Question: I was wondering if its possible to get the 4 digit 7 segment display showing the numbers more smoothly, cause sometimes its really hard to read it (harder then the image shows). Can I do something in my code? its a cheap display from china, is that why? Im using a shift register (74hc595n) together with the display. thanks for any replies :)
Picture of my 4 digit 7-segment display

my arduino code for displaying the numbers:
'''
void loop() {
turnOnDigit(1);
displayNumber(firstDigitReceived);
delayMicroseconds(2000);
turnOnDigit(2);
displayNumber(secondDigitReceived);
delayMicroseconds(2000);
turnOnDigit(3);
displayNumber(thirdDigitReceived);
delayMicroseconds(2000);
turnOnDigit(4);
displayNumber(fourthDigitReceived);
delayMicroseconds(2000);
}
int displayNumber(int number) {
switch(number) {
case 0:
updateShiftRegister(126);
break;
case 1:
updateShiftRegister(48);
break;
case 2:
updateShiftRegister(109);
break;
case 3:
updateShiftRegister(121);
break;
case 4:
updateShiftRegister(51);
break;
case 5:
updateShiftRegister(91);
break;
case 6:
updateShiftRegister(95);
break;
case 7:
updateShiftRegister(112);
break;
case 8:
updateShiftRegister(127);
break;
case 9:
updateShiftRegister(123);
break;
}
}
void turnOnDigit(int digit) {
switch(digit){
case 1:
digitalWrite(digit1, LOW);
digitalWrite(digit2, HIGH);
digitalWrite(digit3, HIGH);
digitalWrite(digit4, HIGH);
digitalWrite(segP, LOW);
break;
case 2:
digitalWrite(digit1, HIGH);
digitalWrite(digit2, LOW);
digitalWrite(digit3, HIGH);
digitalWrite(digit4, HIGH);
digitalWrite(segP, HIGH);
break;
case 3:
digitalWrite(digit1, HIGH);
digitalWrite(digit2, HIGH);
digitalWrite(digit3, LOW);
digitalWrite(digit4, HIGH);
digitalWrite(segP, LOW);
break;
case 4:
digitalWrite(digit1, HIGH);
digitalWrite(digit2, HIGH);
digitalWrite(digit3, HIGH);
digitalWrite(digit4, LOW);
digitalWrite(segP, LOW);
break;
}
}
'''
NOTE: I've tried to change the delays, but it only gets worse with less microseconds
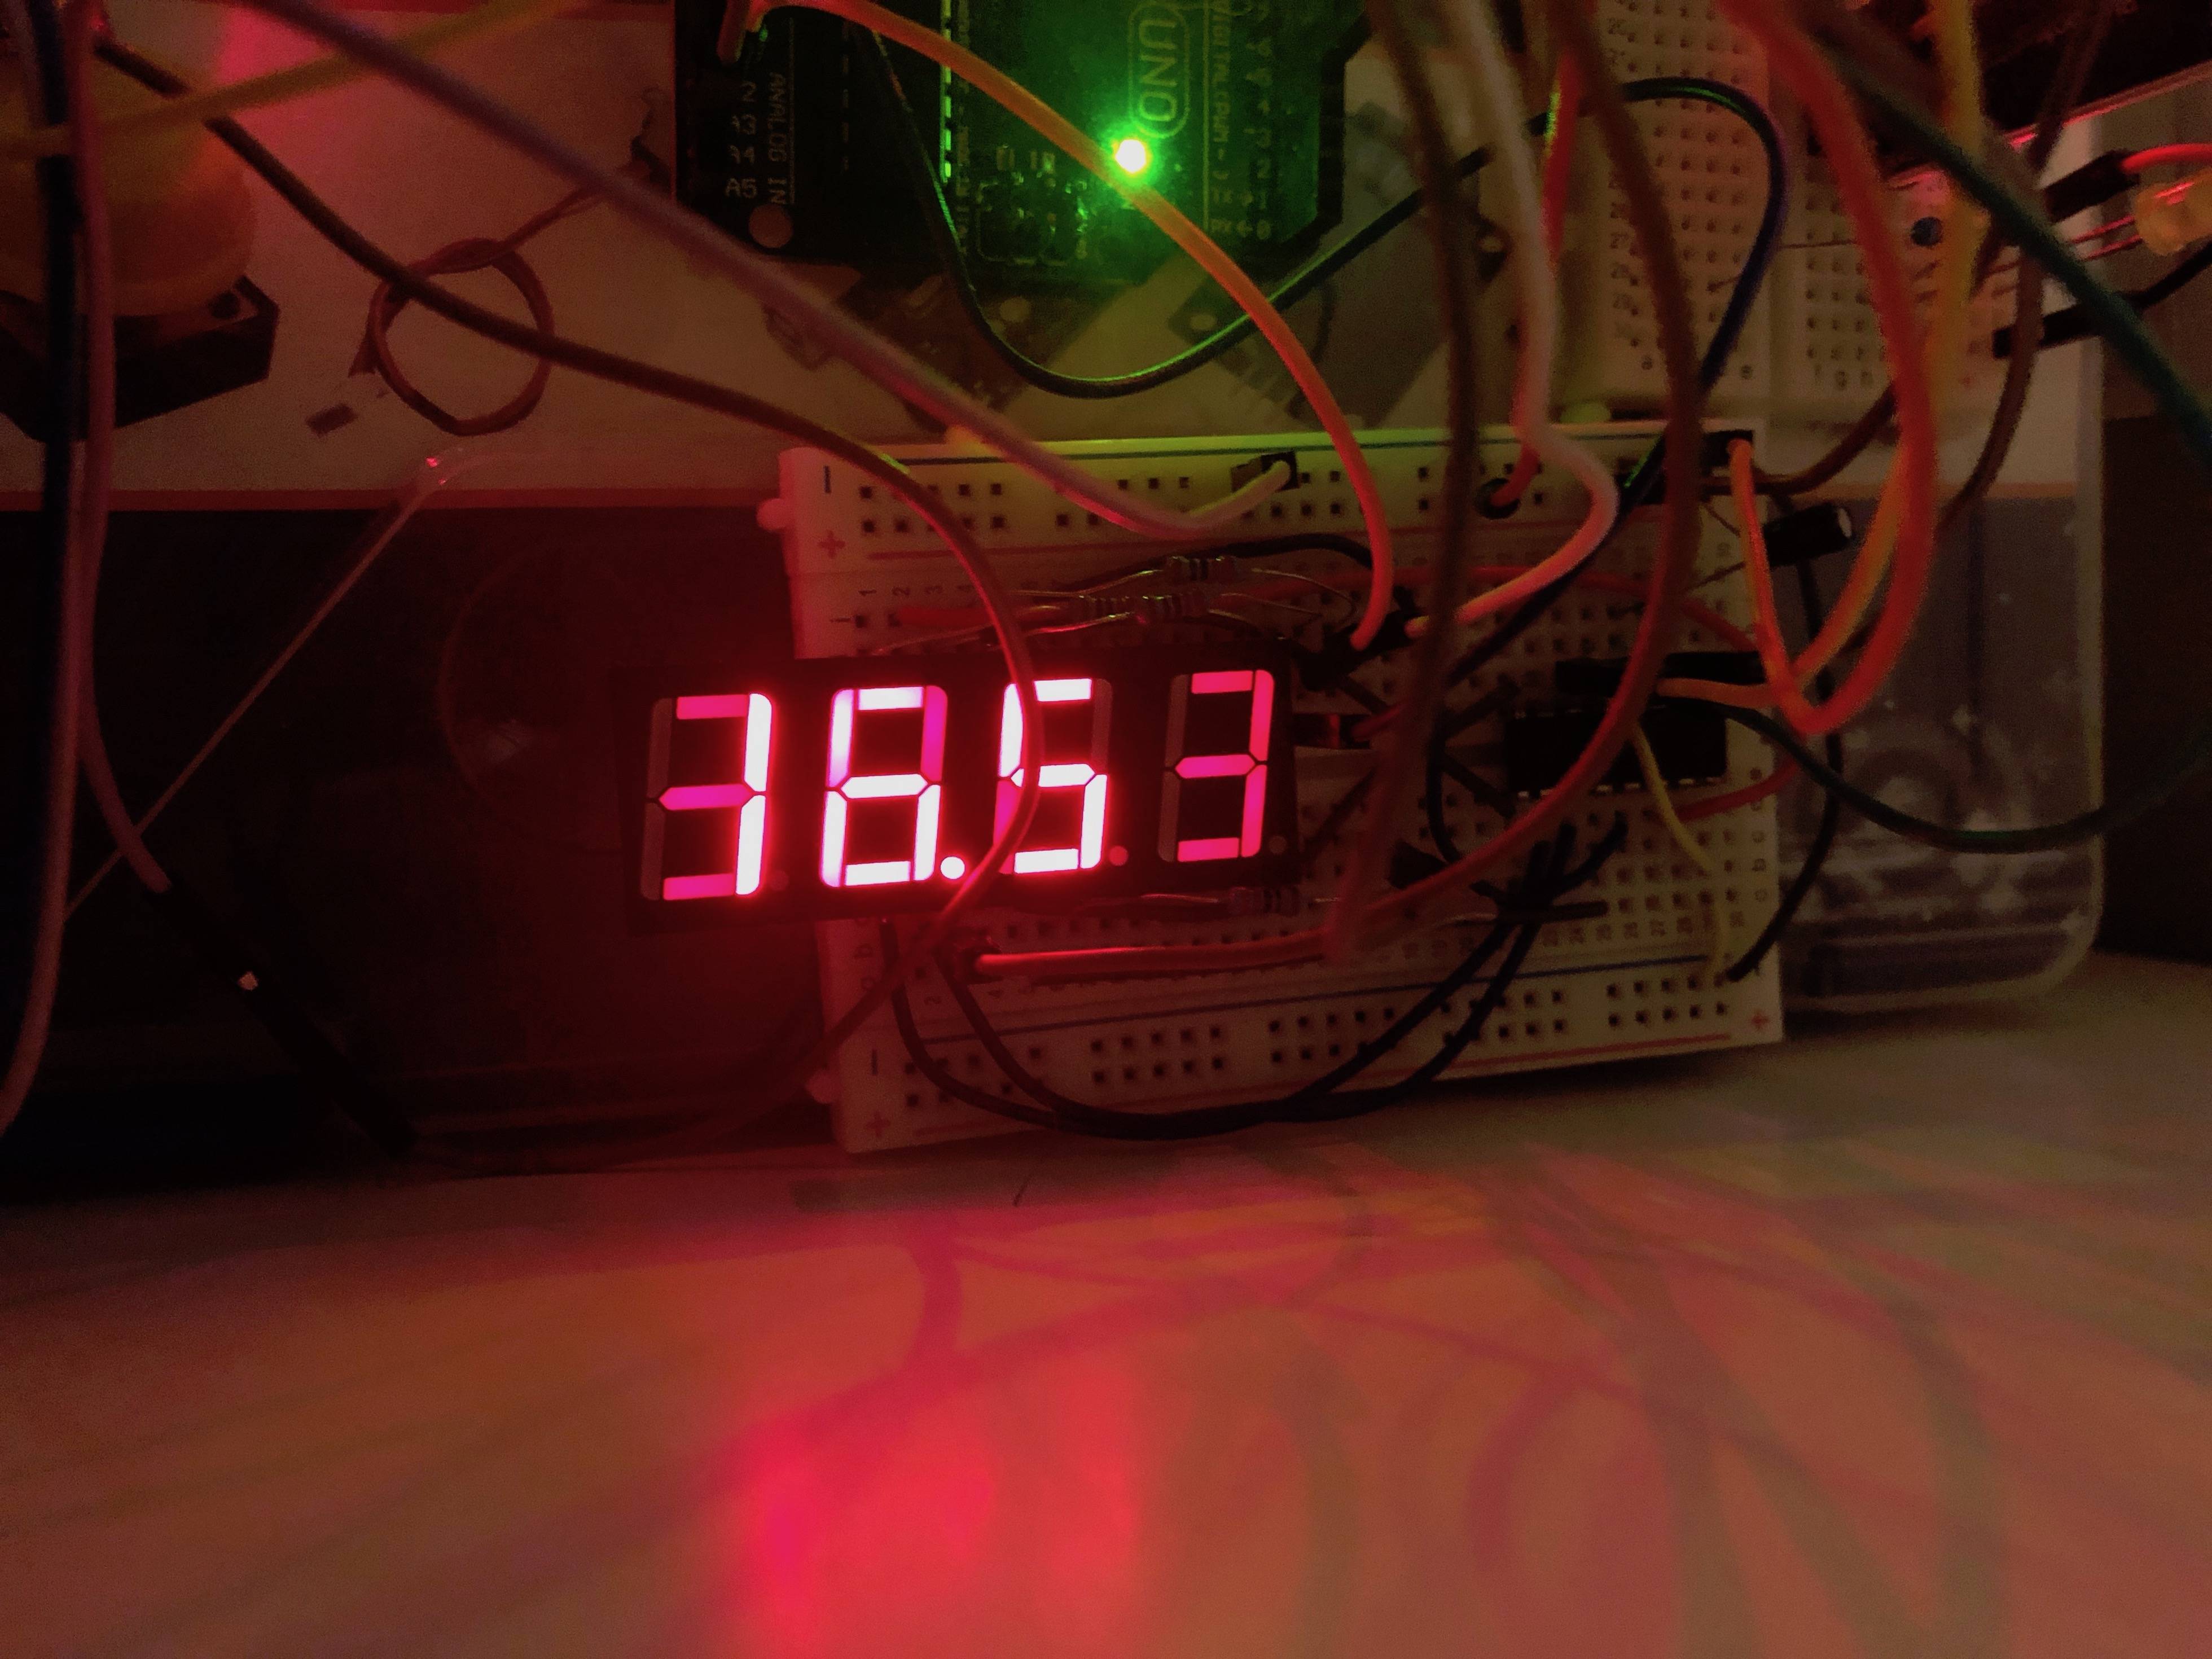
Answer: Your problem is that you are changing digits and then updating your digit a few microseconds later. So when you turn on each digit for a small time the last digit is showing there. You should turn the digits off while you update your shift register and then turn on the digit you want to display.